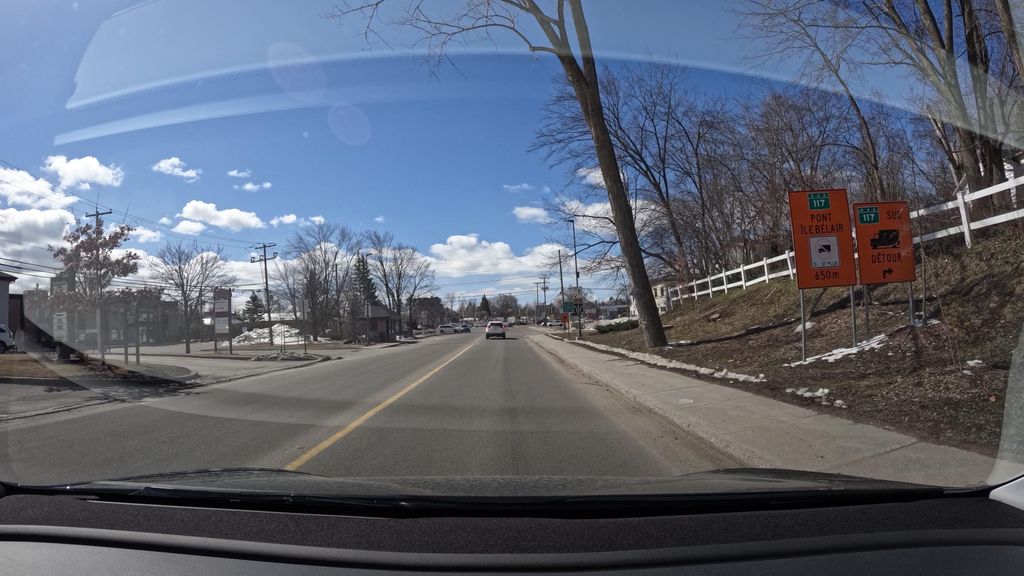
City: montreal